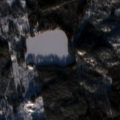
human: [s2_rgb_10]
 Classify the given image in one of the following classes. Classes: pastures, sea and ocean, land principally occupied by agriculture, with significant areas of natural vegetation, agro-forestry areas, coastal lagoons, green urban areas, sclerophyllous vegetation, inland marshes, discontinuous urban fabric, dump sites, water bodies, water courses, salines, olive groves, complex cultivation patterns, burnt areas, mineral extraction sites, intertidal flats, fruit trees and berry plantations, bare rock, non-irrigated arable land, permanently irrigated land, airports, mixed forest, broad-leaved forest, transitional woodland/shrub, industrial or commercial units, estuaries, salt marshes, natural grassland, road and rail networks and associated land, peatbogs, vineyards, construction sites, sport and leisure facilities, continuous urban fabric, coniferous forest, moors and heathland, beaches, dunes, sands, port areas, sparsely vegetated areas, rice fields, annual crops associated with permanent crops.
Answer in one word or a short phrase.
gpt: coniferous forest, mixed forest, transitional woodland/shrub